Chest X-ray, AP view. Patient: 66 years old, sex F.
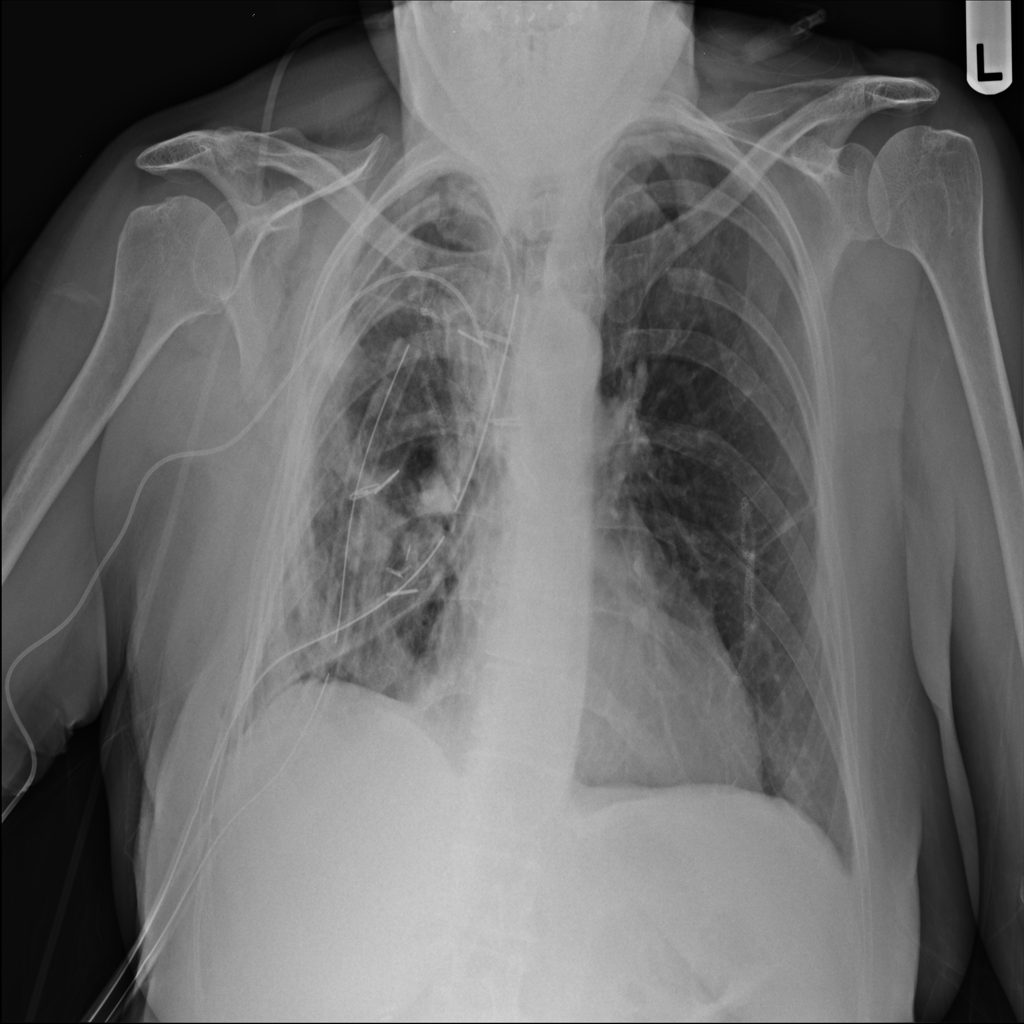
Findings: Emphysema